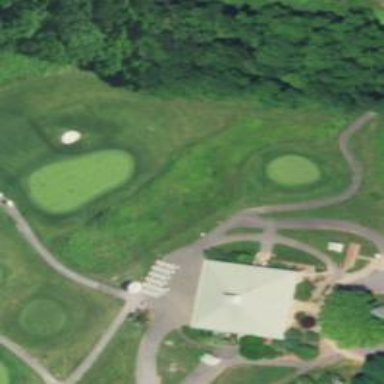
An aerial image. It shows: Path for both roads and golfers.